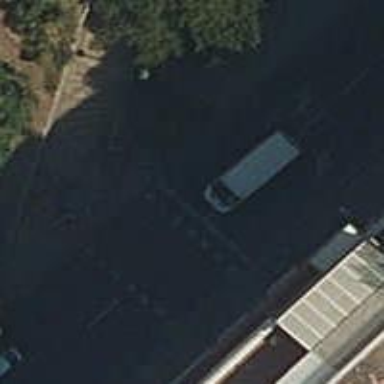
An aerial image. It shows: Pedestrian crossing equipped with traffic signals.